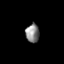
Tissue: skin
Cell type: Endothelial cells
Senescence score: 0.2843
Nuclear area (px): 253
Mean DAPI intensity: 132.905